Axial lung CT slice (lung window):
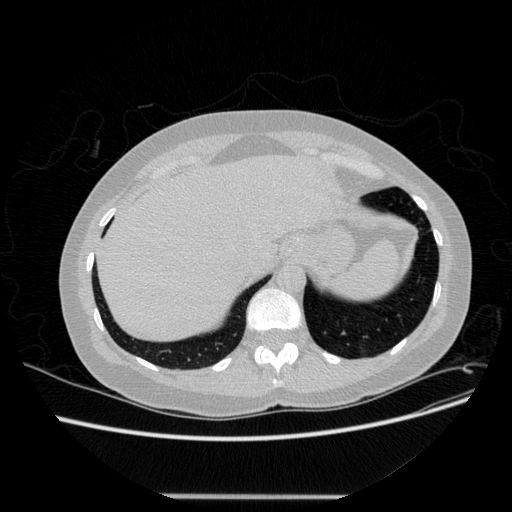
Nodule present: no